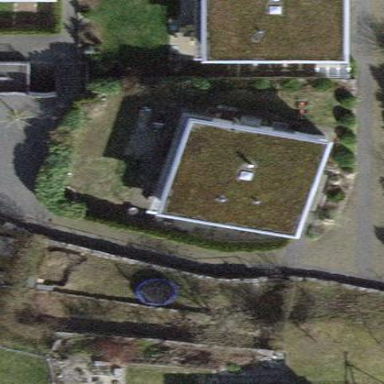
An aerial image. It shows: Detached building with flat roof.